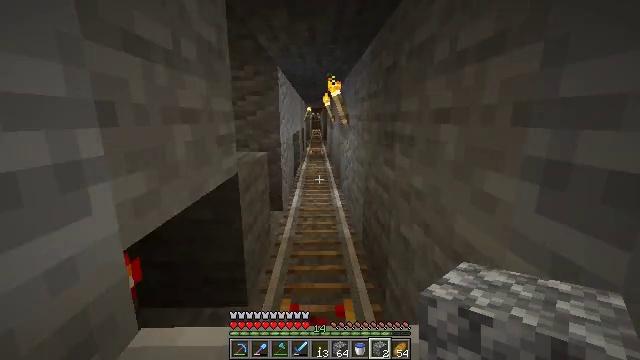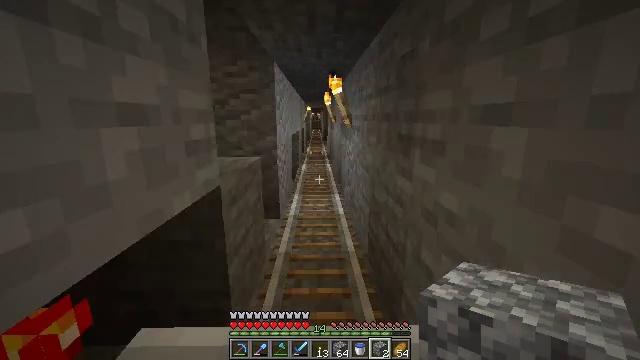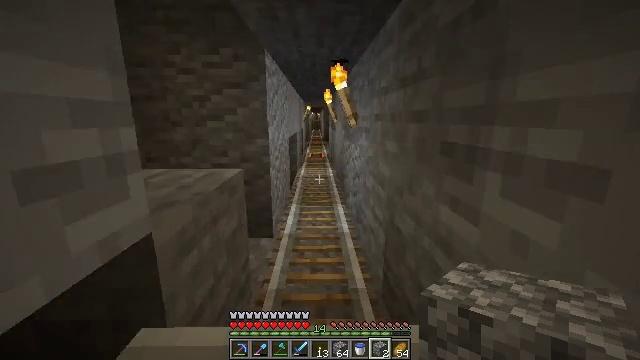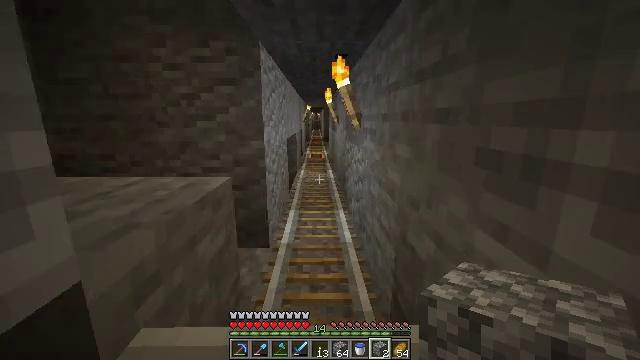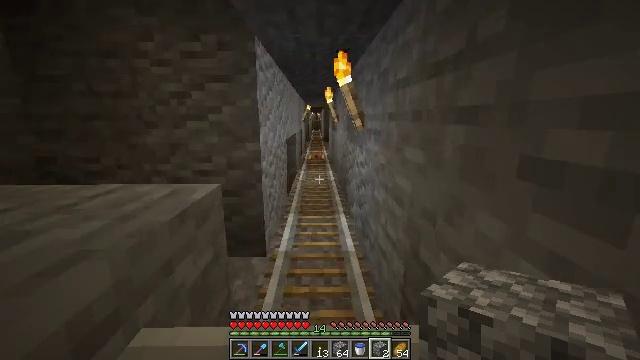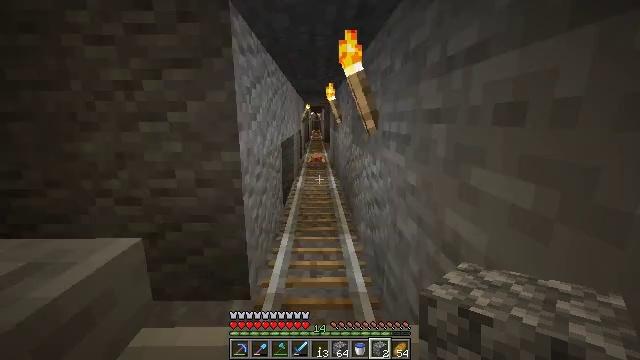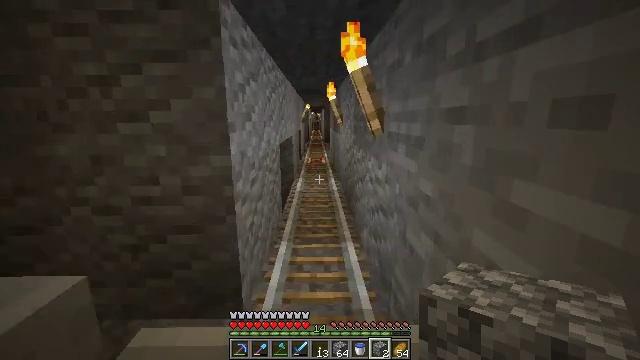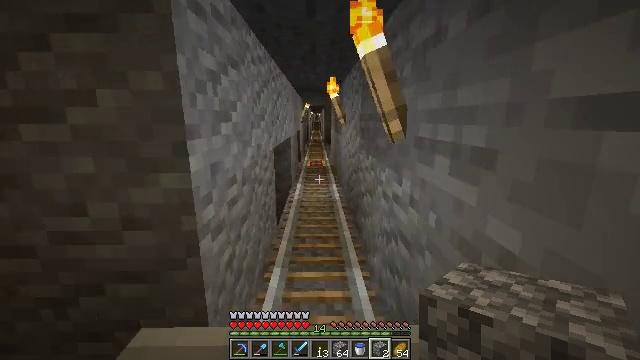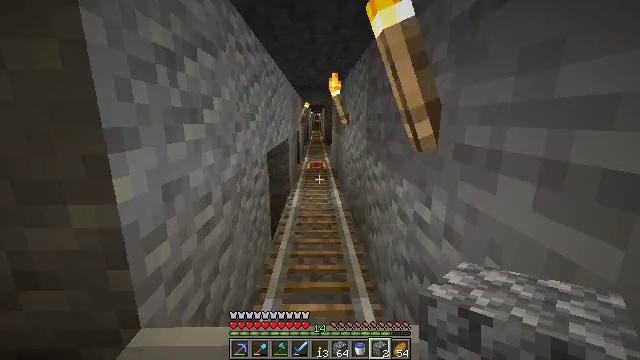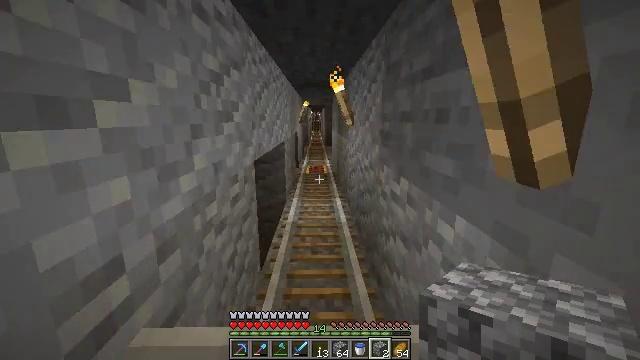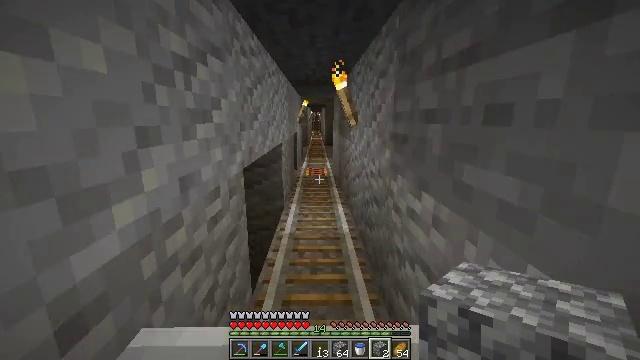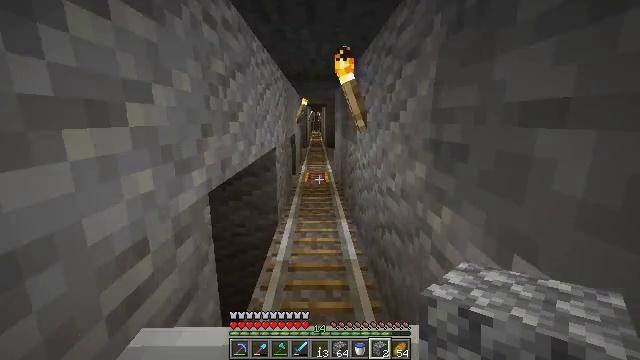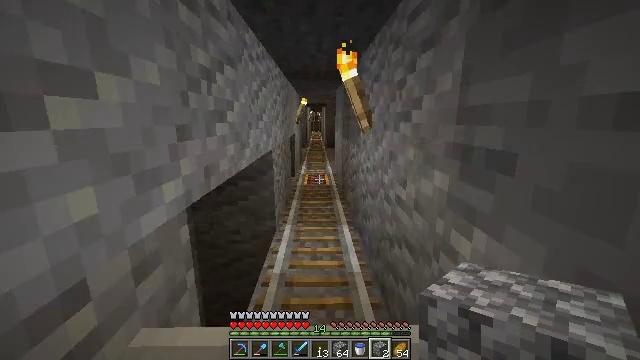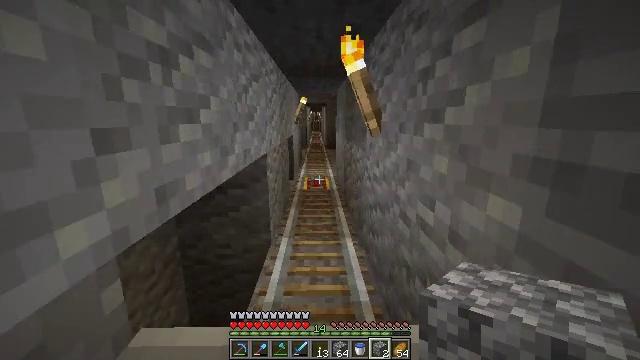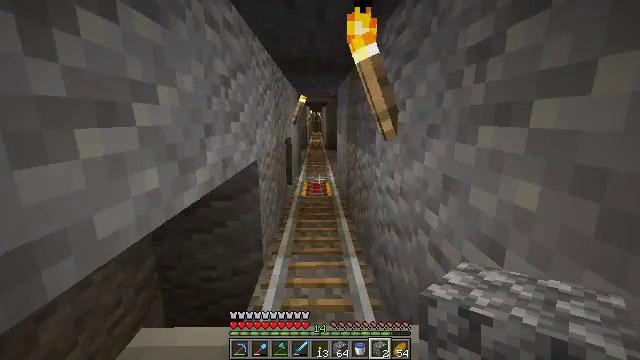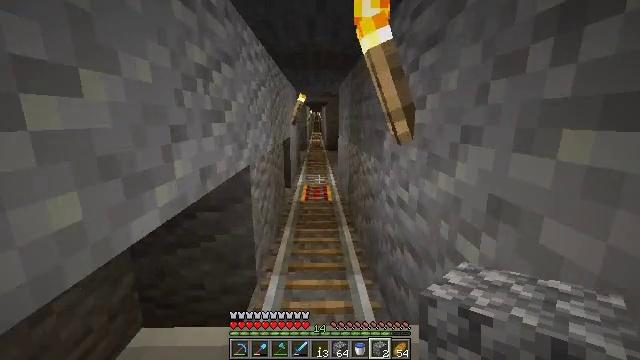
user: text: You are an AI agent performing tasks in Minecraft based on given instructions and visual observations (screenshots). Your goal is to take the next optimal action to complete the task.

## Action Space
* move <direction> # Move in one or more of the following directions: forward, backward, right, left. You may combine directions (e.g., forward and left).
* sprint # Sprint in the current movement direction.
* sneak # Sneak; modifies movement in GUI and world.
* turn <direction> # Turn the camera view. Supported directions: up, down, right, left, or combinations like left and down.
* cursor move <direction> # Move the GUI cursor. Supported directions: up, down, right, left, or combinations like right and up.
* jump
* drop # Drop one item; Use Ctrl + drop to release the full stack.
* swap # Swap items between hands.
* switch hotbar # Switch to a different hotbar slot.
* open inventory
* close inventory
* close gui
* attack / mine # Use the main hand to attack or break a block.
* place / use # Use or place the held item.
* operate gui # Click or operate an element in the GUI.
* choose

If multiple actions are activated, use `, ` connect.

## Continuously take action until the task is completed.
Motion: motion action
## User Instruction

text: Drop an iron nugget.
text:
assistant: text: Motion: no_op
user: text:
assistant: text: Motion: no_op
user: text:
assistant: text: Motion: no_op
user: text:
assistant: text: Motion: no_op
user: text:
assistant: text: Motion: no_op
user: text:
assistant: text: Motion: no_op
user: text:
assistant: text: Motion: no_op
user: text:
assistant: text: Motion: no_op
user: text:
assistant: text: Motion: no_op
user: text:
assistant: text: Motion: no_op
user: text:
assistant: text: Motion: no_op
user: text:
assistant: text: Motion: no_op
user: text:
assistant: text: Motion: no_op
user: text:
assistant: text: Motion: no_op
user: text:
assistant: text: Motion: no_op
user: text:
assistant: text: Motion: no_op
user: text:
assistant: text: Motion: no_op
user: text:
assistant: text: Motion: no_op
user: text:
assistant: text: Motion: no_op
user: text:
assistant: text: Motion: no_op
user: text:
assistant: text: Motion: no_op
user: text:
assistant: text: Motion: no_op
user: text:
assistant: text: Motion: no_op
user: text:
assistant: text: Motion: no_op
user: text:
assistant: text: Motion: no_op
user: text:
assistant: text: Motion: no_op
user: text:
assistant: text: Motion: no_op
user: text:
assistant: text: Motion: no_op
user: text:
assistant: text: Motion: no_op
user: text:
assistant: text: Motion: no_op